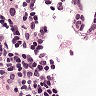
Metastatic tissue present: no